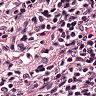
Metastatic tissue present: no